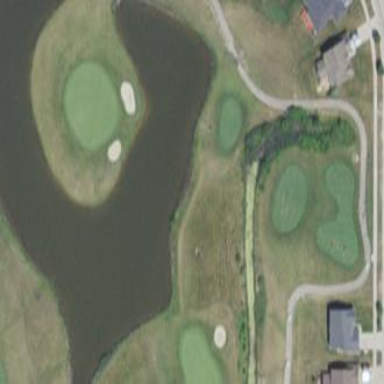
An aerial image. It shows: Water hazard on golf course. The hazard is natural water feature.